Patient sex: F
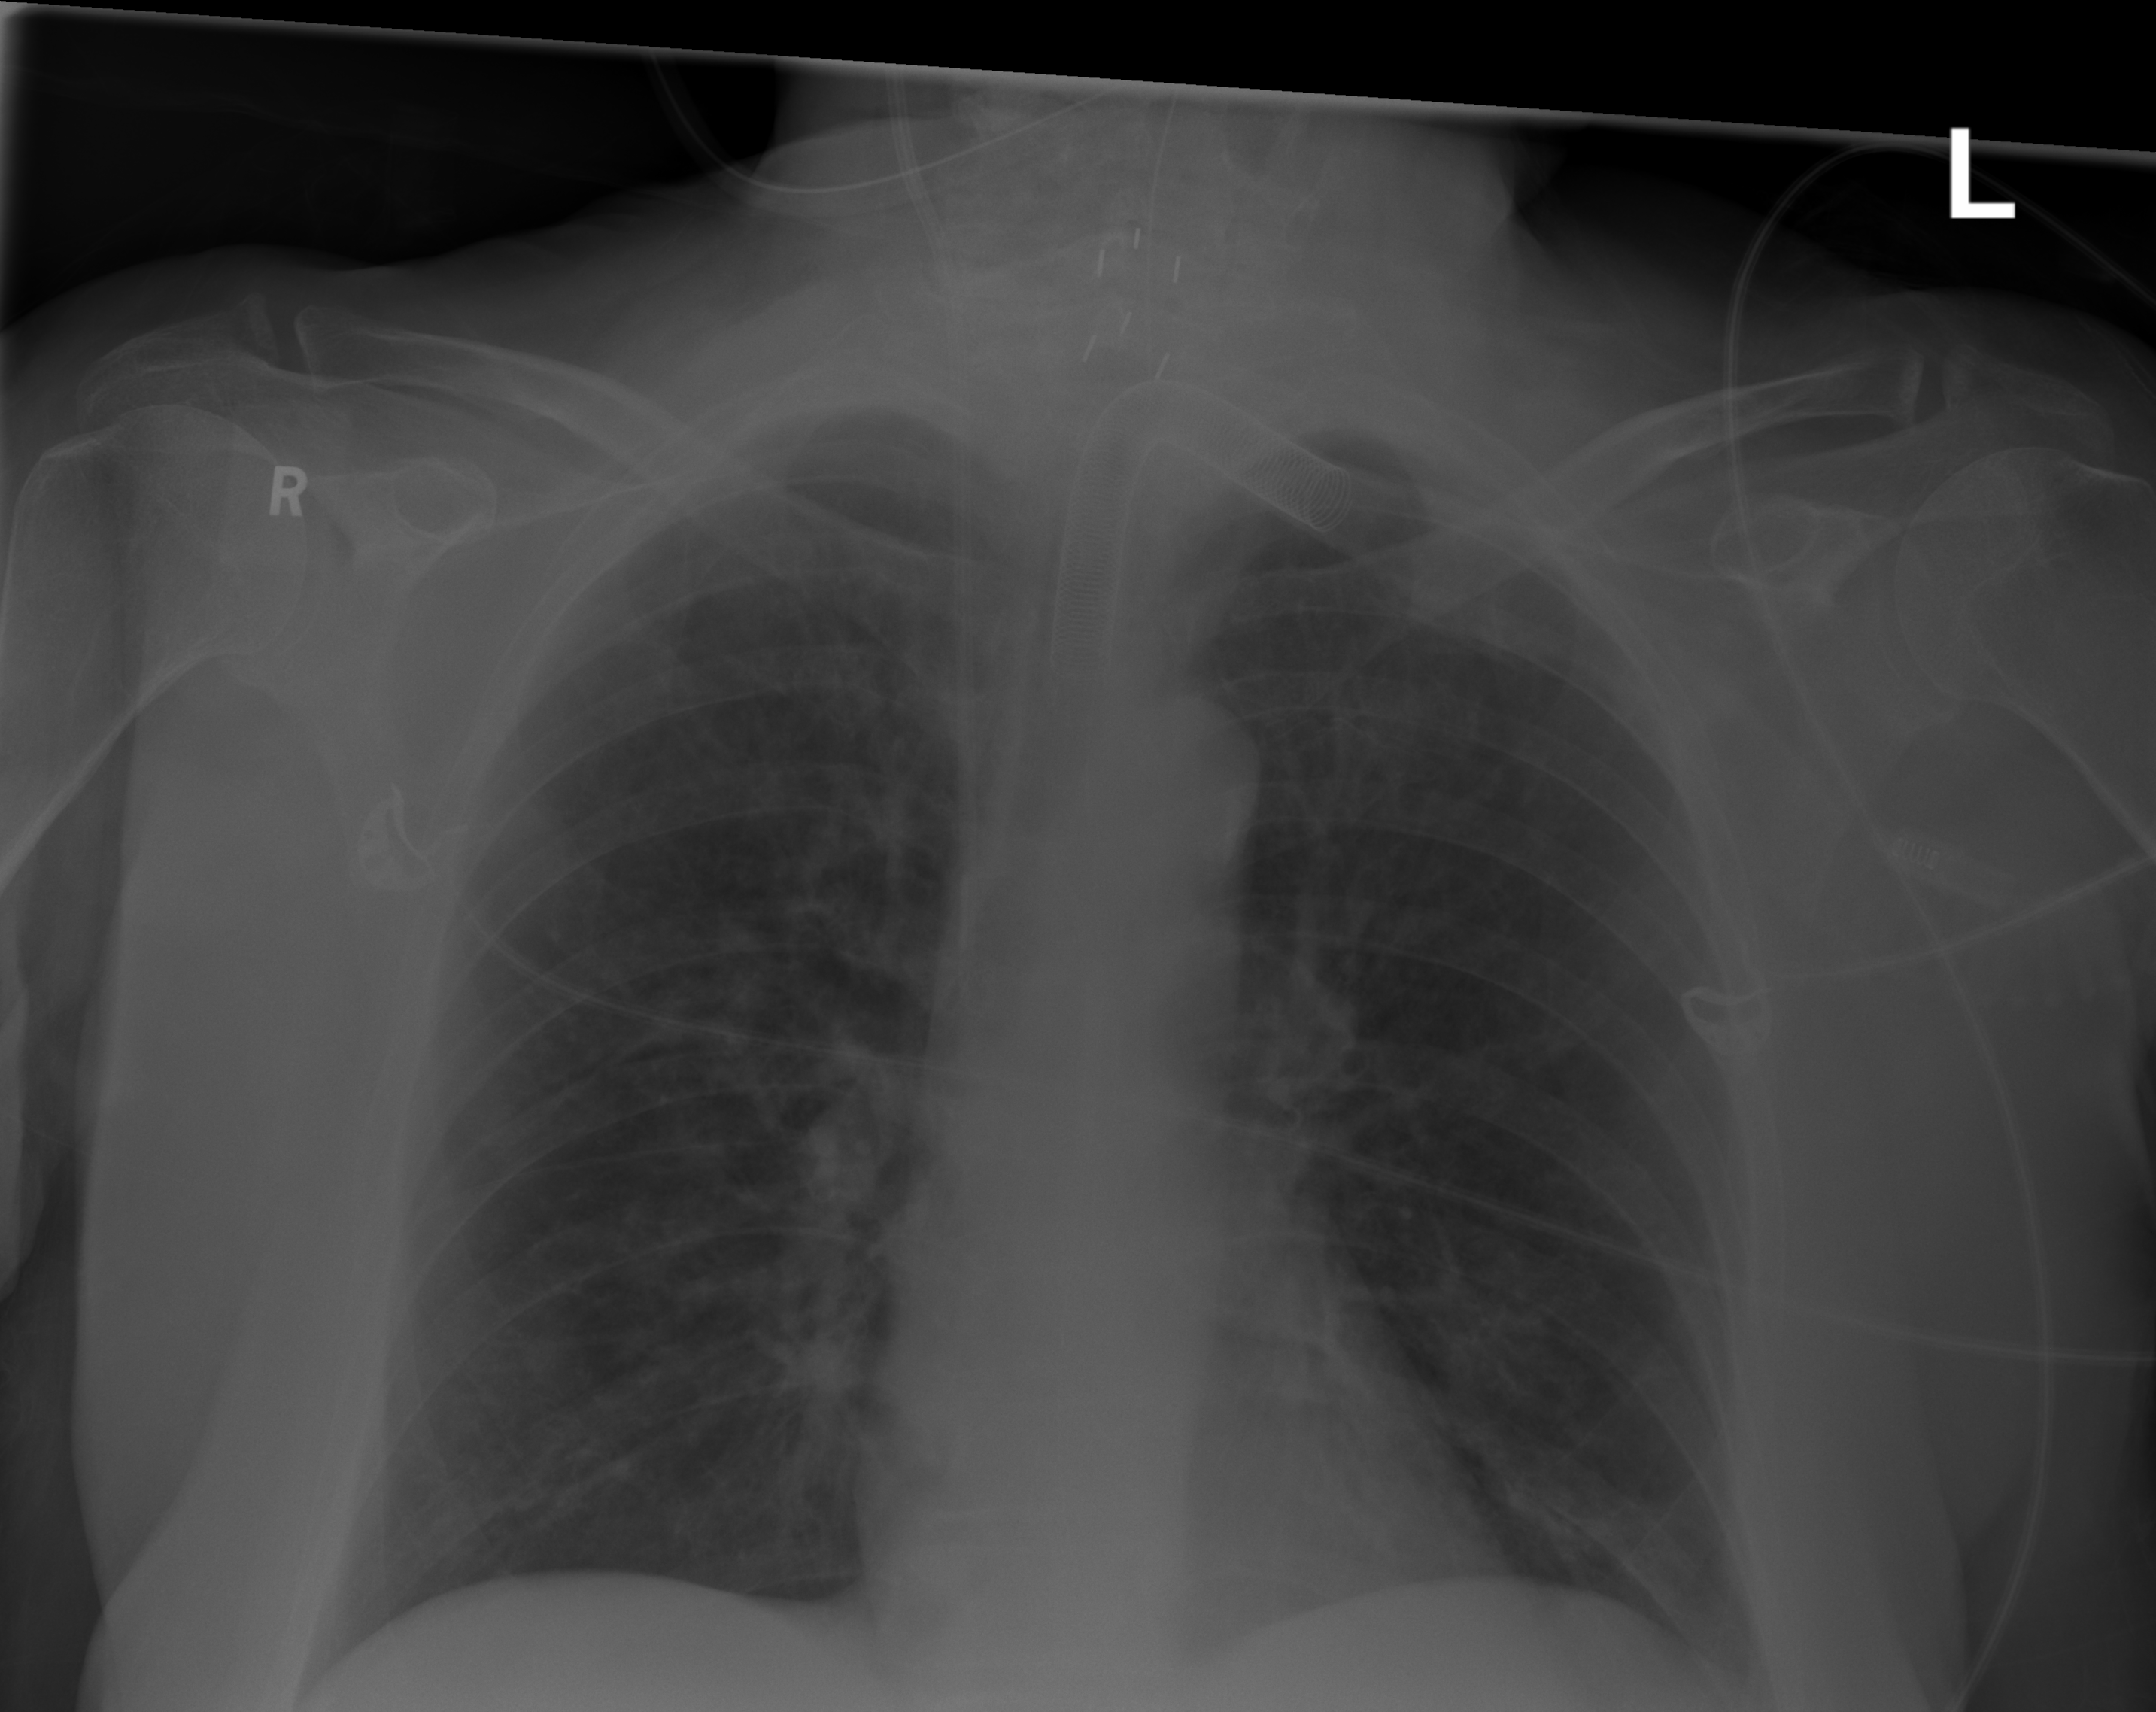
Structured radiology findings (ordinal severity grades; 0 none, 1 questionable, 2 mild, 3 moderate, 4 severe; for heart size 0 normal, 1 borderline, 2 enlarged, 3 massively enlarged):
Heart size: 0
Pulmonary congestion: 0
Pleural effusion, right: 0
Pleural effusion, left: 0
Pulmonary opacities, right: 0
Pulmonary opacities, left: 1
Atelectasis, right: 0
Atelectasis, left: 2